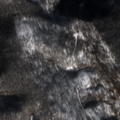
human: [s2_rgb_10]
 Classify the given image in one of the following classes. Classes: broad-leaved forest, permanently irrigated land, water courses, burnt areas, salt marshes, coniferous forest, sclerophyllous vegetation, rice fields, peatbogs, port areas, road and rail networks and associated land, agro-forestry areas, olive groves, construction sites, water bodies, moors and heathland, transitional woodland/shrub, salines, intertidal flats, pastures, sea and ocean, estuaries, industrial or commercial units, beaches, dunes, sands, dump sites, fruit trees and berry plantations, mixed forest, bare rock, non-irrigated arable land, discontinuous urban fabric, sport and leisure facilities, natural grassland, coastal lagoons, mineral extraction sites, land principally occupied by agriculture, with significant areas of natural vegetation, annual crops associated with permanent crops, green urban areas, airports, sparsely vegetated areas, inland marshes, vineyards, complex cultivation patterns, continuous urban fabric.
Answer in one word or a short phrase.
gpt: broad-leaved forest